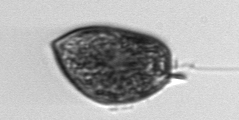
Label: Prorocentrum_micans